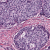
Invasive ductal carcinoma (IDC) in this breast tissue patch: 0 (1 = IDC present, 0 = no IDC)